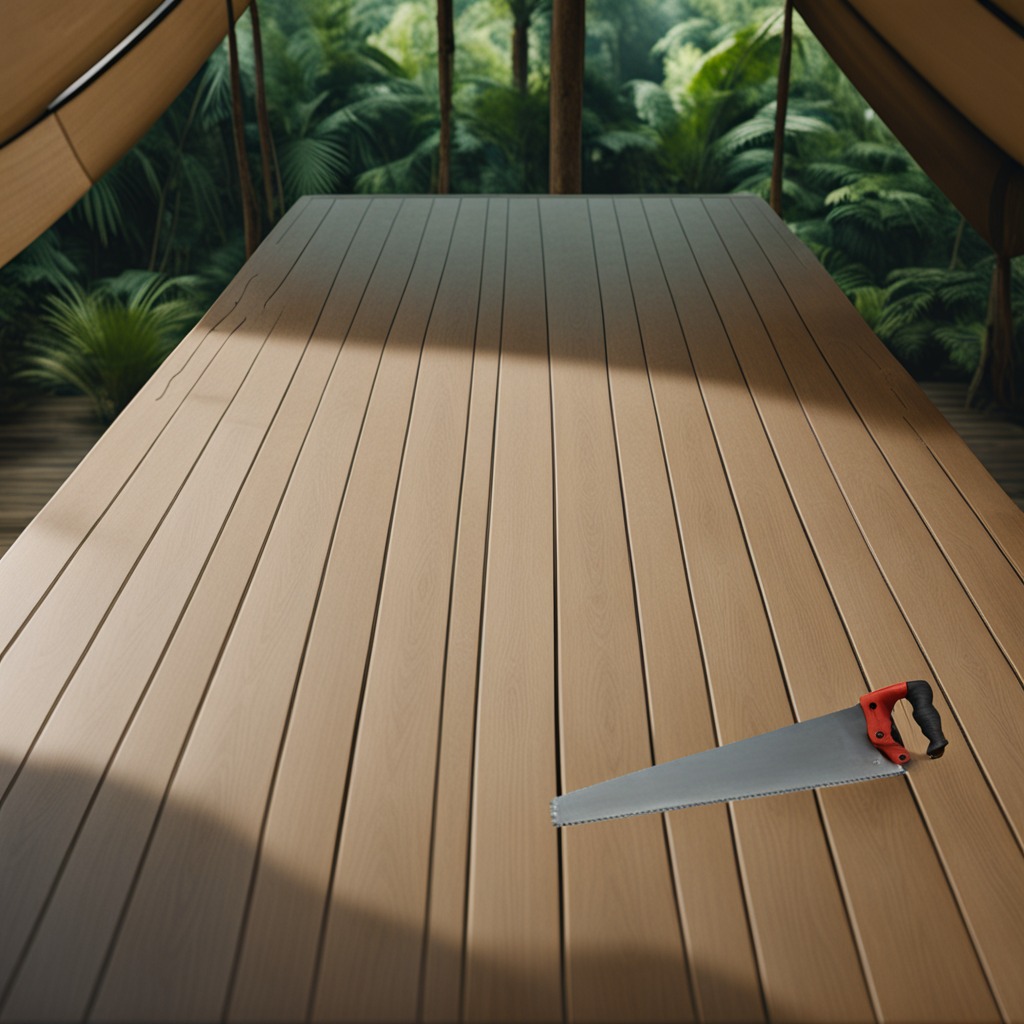
A handheld metal saw is lying on the wooden table.